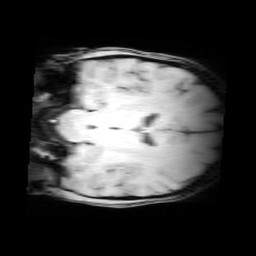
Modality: MP2RAGE
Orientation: coronal
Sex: female
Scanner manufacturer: siemens
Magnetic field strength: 3 T
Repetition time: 5 s
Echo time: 0.00355 s